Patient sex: M
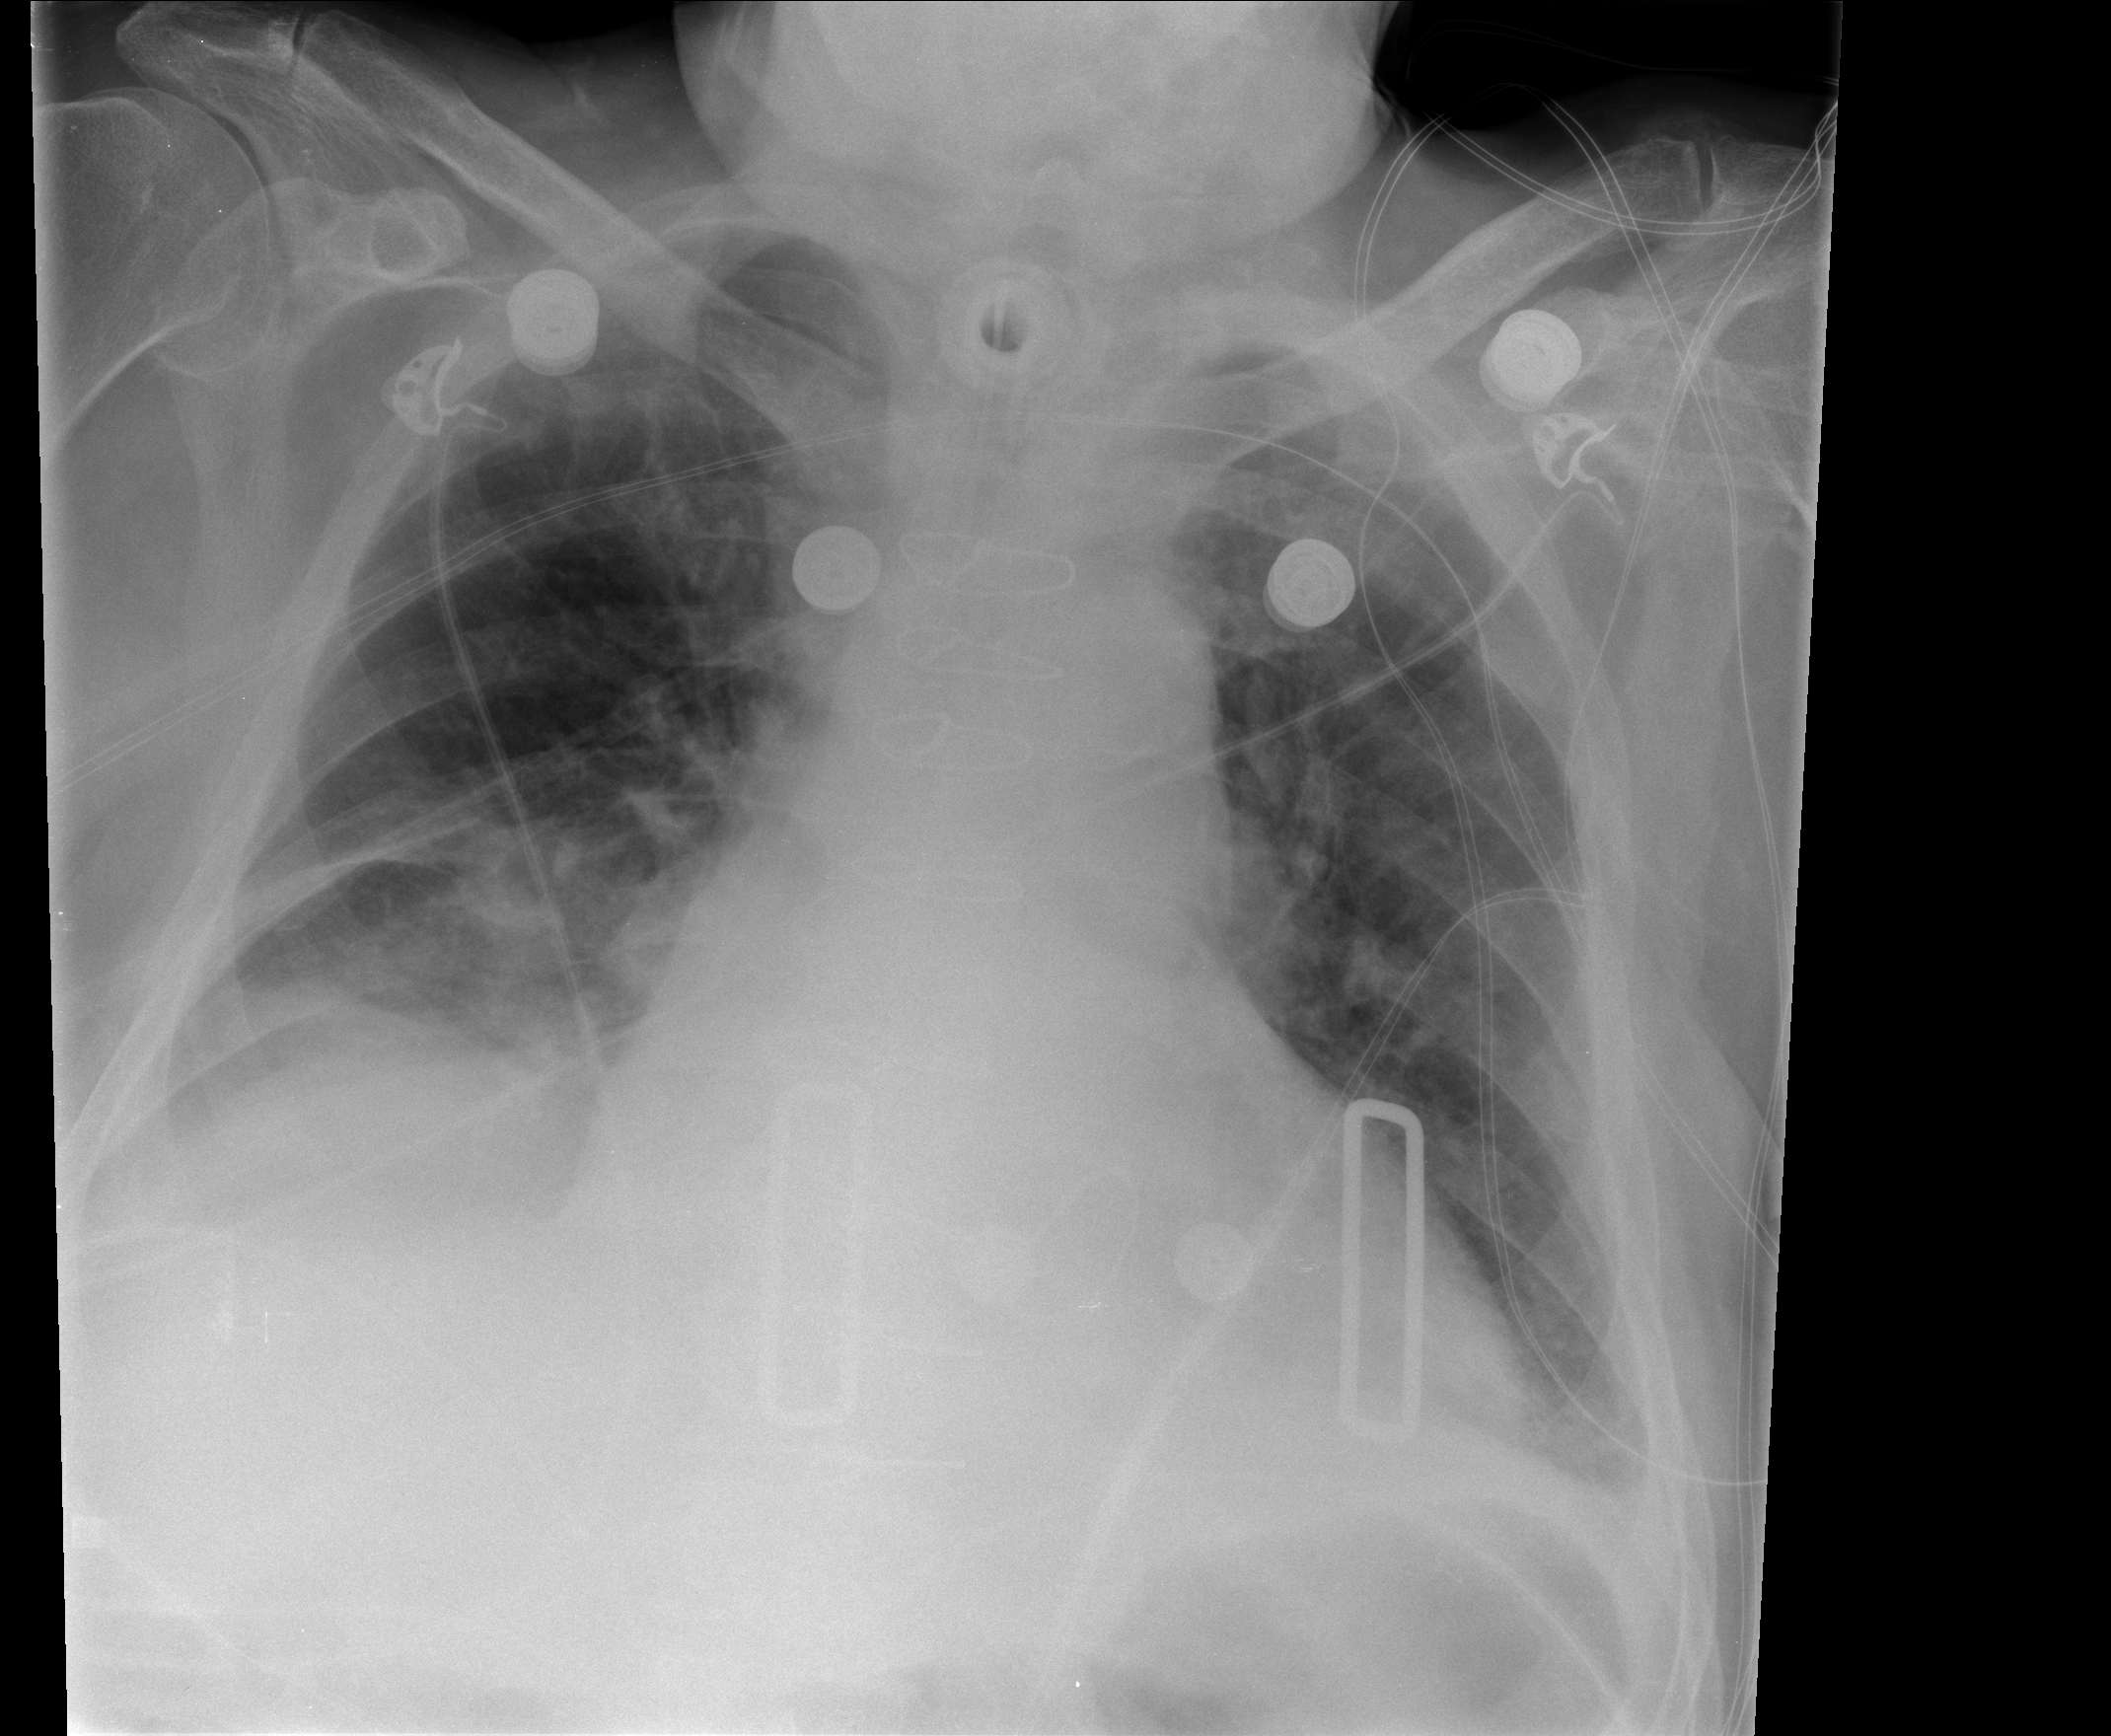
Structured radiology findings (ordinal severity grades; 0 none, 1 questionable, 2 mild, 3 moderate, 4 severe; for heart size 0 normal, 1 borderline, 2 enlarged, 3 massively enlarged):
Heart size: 2
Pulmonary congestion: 0
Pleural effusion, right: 1
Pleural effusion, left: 0
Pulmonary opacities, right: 2
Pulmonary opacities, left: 0
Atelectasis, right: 0
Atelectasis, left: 0